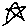
Label: star